Question: Like the Nike running iOS app new outlook. See the button in the circle, when you hold it for a while (a couple of seconds), the run will start or stop along with a animation. Pretty sure you know that when you use it.
See below image.

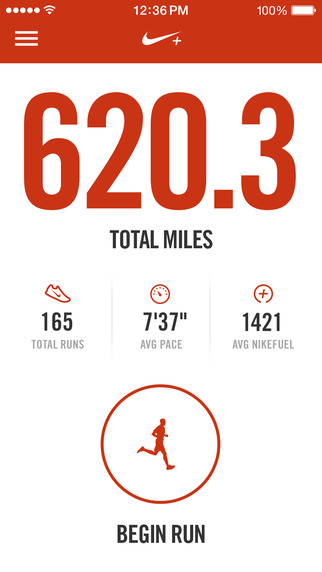
Answer: That is pretty easy.
Below is the sample code which will do the magic.
'''
- (void) onClickingButton
{
// Load images
NSArray *imageNames = @[@"win_1.png", @"win_2.png", @"win_3.png", @"win_4.png",
@"win_5.png", @"win_6.png", @"win_7.png", @"win_8.png",
@"win_9.png", @"win_10.png", @"win_11.png", @"win_12.png",
@"win_13.png", @"win_14.png", @"win_15.png", @"win_16.png"];
NSMutableArray *images = [[NSMutableArray alloc] init];
for (int i = 0; i < imageNames.count; i++) {
[images addObject:[UIImage imageNamed:[imageNames objectAtIndex:i]]];
}
// Normal Animation
UIImageView *animationImageView = [[UIImageView alloc] initWithFrame:CGRectMake(60, 95, 86, 193)];
animationImageView.animationImages = images;
animationImageView.animationDuration = 0.5;
[self.view addSubview:animationImageView];
[animationImageView startAnimating];
}
'''
What you will do is as below.
1. Button will be custom button with no image. It will be transparent.
2. Behind button you will have imageview.
3. When button is clicked, you will call above code.
4. When button is released, stop that animation and you will check last image shown and you will show that image to the imageview. That's it...
<URL>